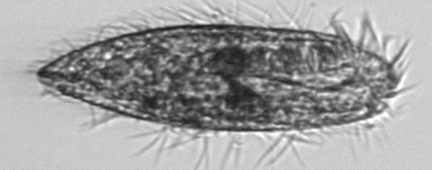
Label: Euplotes_morphotype1